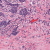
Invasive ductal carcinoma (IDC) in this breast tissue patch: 1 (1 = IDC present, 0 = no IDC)